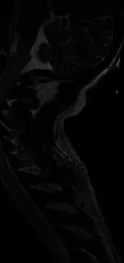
(D-F) Cervicothoracic MRI of the patient in case 1 showed extensive thickening of the cervical and thoracic spinal cord, especially the cervical spinal cord, and an increased signal intensity in T2WI sequence, with slightly patchy enhancement of the lesions on contrast-enhanced scan (10 days after onset).
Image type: radiology (mri)